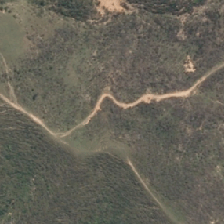
Land cover: manuka_kanuka